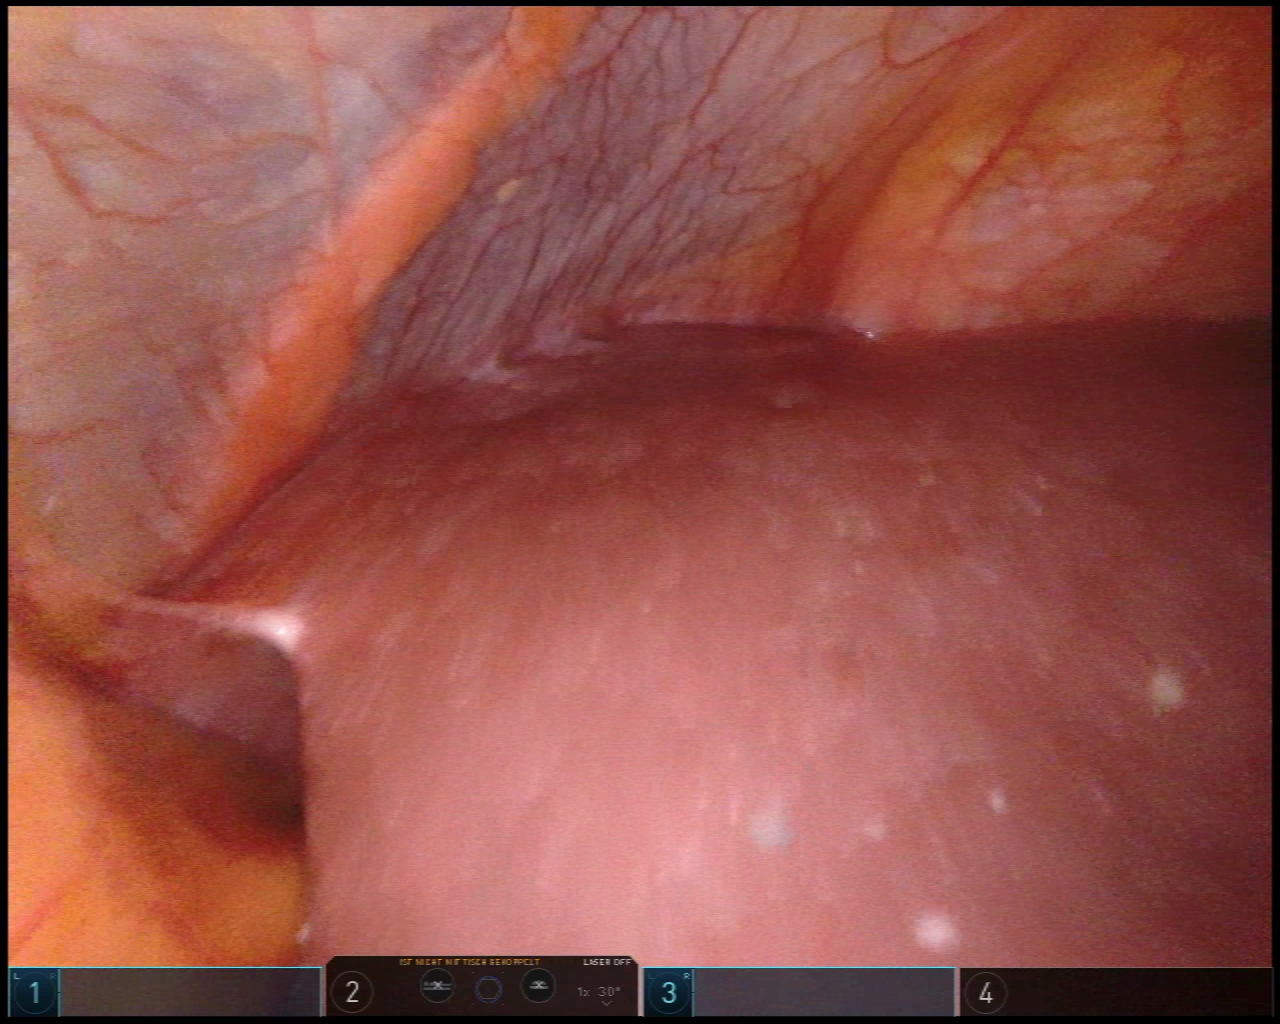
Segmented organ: liver
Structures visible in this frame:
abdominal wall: yes
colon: no
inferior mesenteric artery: no
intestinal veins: no
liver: yes
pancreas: no
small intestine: no
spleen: no
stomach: no
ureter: no
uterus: no
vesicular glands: no